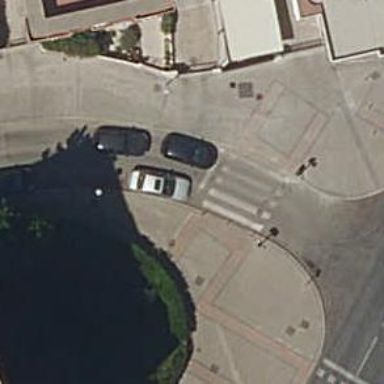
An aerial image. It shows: Crossing with traffic signals.